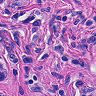
Metastatic tissue present: yes